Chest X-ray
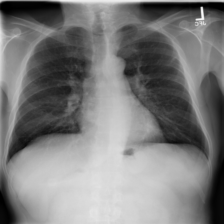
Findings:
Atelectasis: negative
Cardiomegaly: negative
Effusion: negative
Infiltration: positive
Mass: negative
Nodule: negative
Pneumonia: negative
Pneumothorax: negative
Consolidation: negative
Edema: negative
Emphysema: negative
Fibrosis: negative
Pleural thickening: negative
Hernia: negative